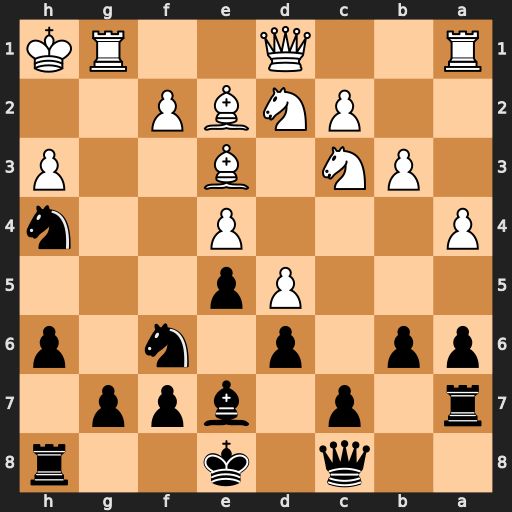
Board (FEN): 2q1k2r/r1p1bpp1/pp1p1n1p/3Pp3/P3P2n/1PN1B2P/2PNBP2/R2Q2RK
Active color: b
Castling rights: k
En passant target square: -
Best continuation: Qxh3#